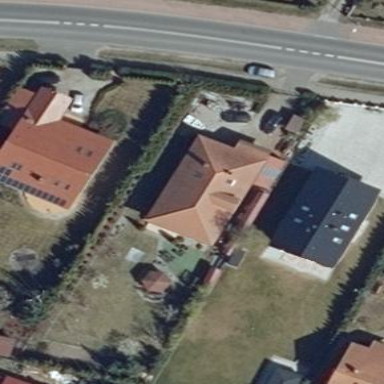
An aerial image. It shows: Residential building.